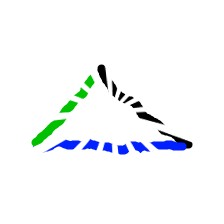
Shape: triangle